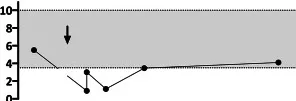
Transient, benign neutropenia in temporal relation to TBE vaccination. . Total WBC.
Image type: pathology (masson_trichrome)